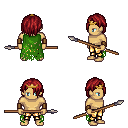
a pixel art fantasy rpg character, male body template, human, tanned skin, green tattered cape, gold greaves, brunette bangs hairstyle, gold tiara, leather bracers, spear, four views (front, back, left, right), 2x2 character sprite sheet, small pixel art, hard edges, no anti-aliasing